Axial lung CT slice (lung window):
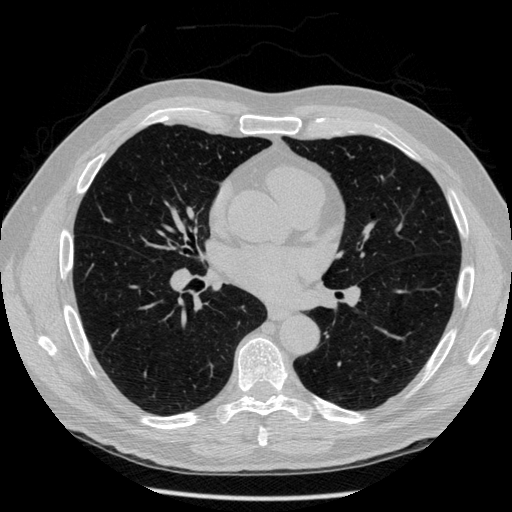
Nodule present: no